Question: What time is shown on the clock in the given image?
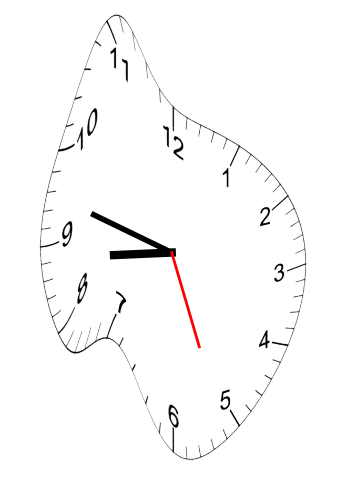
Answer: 08:47:26